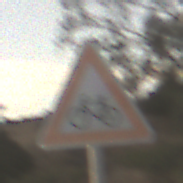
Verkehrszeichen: RadverkehrRechts
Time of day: SunriseSunset
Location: Outdoor (RoadRail)
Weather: PartlyCloudy
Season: NotSpecified
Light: Natural